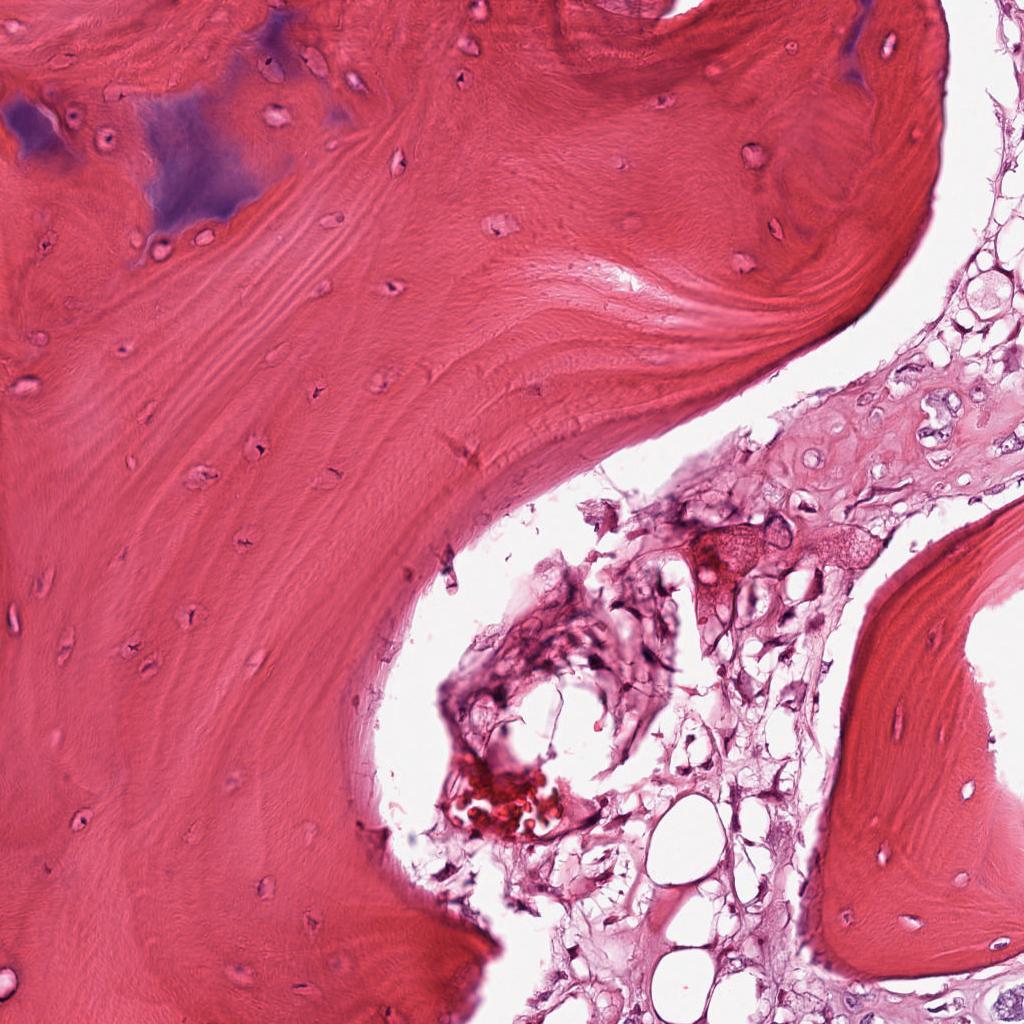
Label: Viable